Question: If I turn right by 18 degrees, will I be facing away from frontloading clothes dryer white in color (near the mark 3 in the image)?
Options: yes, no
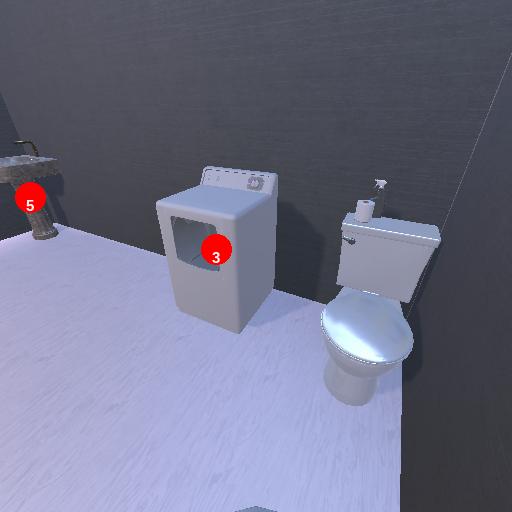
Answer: yes